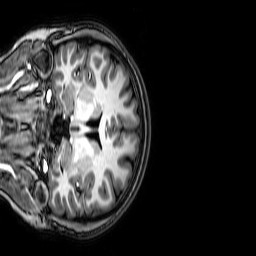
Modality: T1w
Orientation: coronal
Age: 22
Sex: female